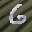
Label: 6